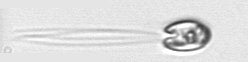
Label: flagellate_morphotype1